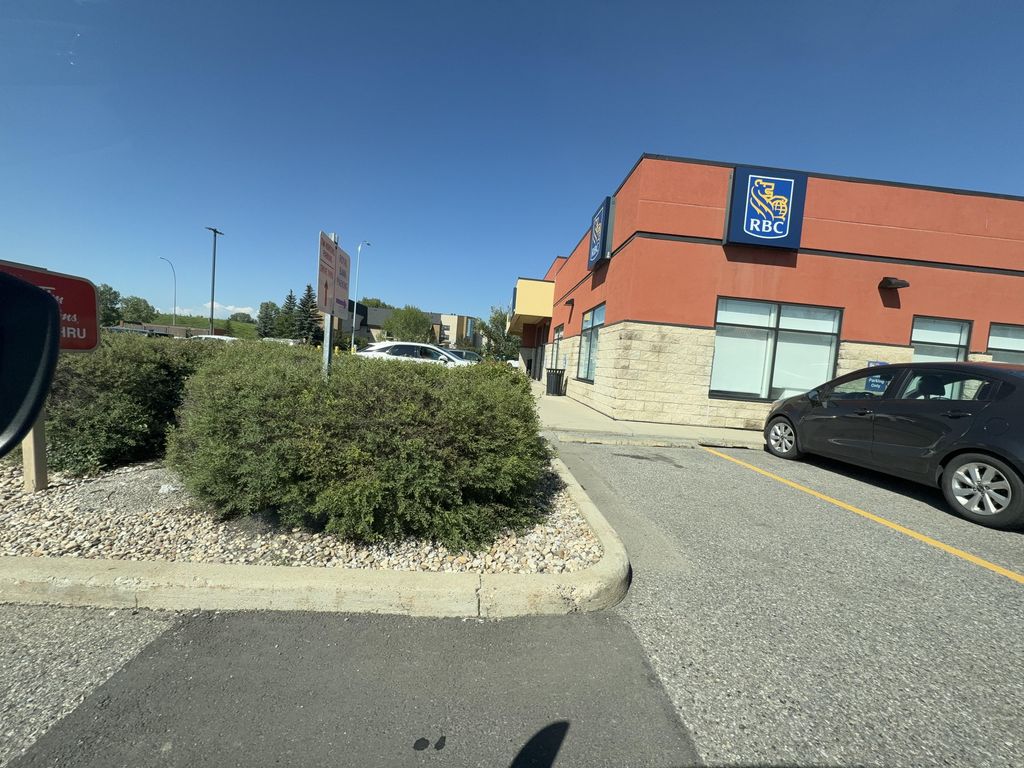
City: calgary